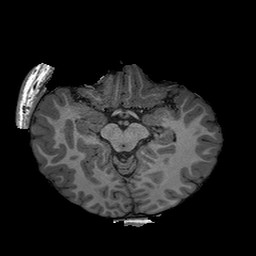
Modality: T1w
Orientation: coronal
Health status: healthy